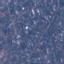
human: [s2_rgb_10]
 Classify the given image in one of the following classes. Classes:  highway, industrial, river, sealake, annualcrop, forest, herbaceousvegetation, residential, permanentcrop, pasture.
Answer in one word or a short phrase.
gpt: Residential